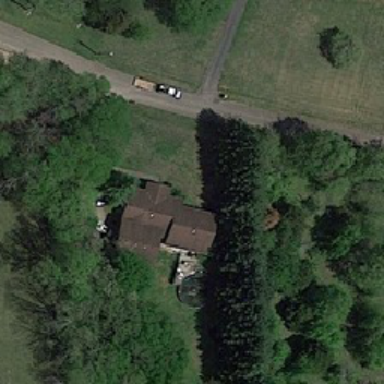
There are only houses in sparsely houses and looks a little lonely .